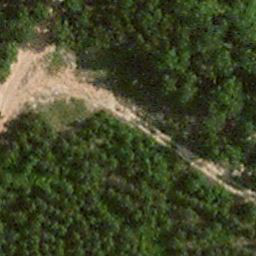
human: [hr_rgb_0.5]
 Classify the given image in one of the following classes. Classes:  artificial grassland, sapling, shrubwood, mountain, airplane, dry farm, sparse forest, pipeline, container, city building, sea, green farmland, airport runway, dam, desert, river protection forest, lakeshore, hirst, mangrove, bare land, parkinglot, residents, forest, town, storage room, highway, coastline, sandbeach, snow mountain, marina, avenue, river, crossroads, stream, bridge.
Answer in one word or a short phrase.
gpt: avenue